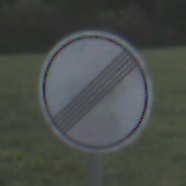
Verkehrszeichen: EndeSaemtlicherBegrenzungen
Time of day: SunriseSunset
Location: Outdoor (Nature)
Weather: PartlyCloudy
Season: NotSpecified
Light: Natural